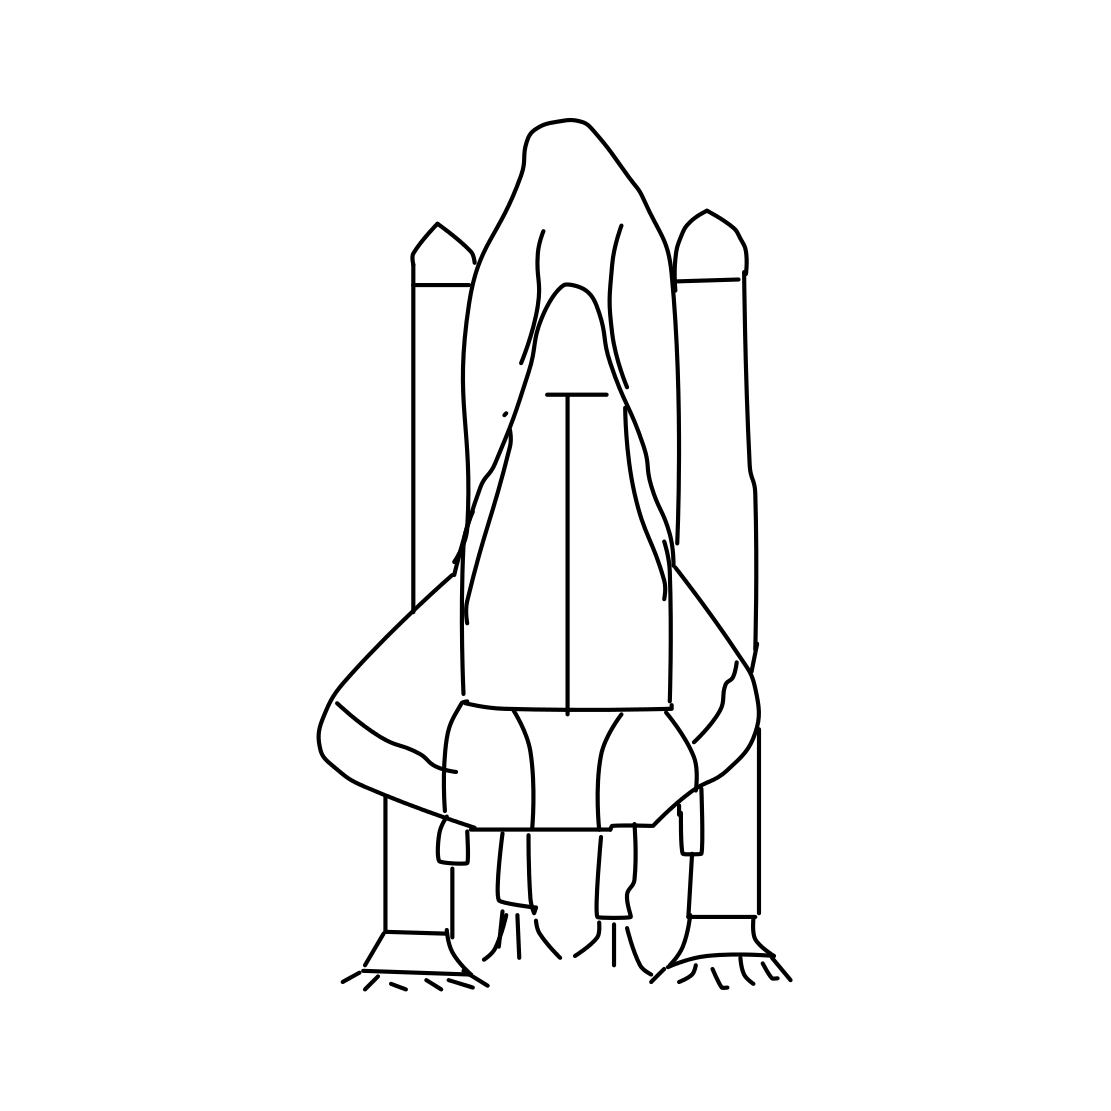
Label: space shuttle